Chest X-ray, PA view. Patient: 30 years old, sex F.
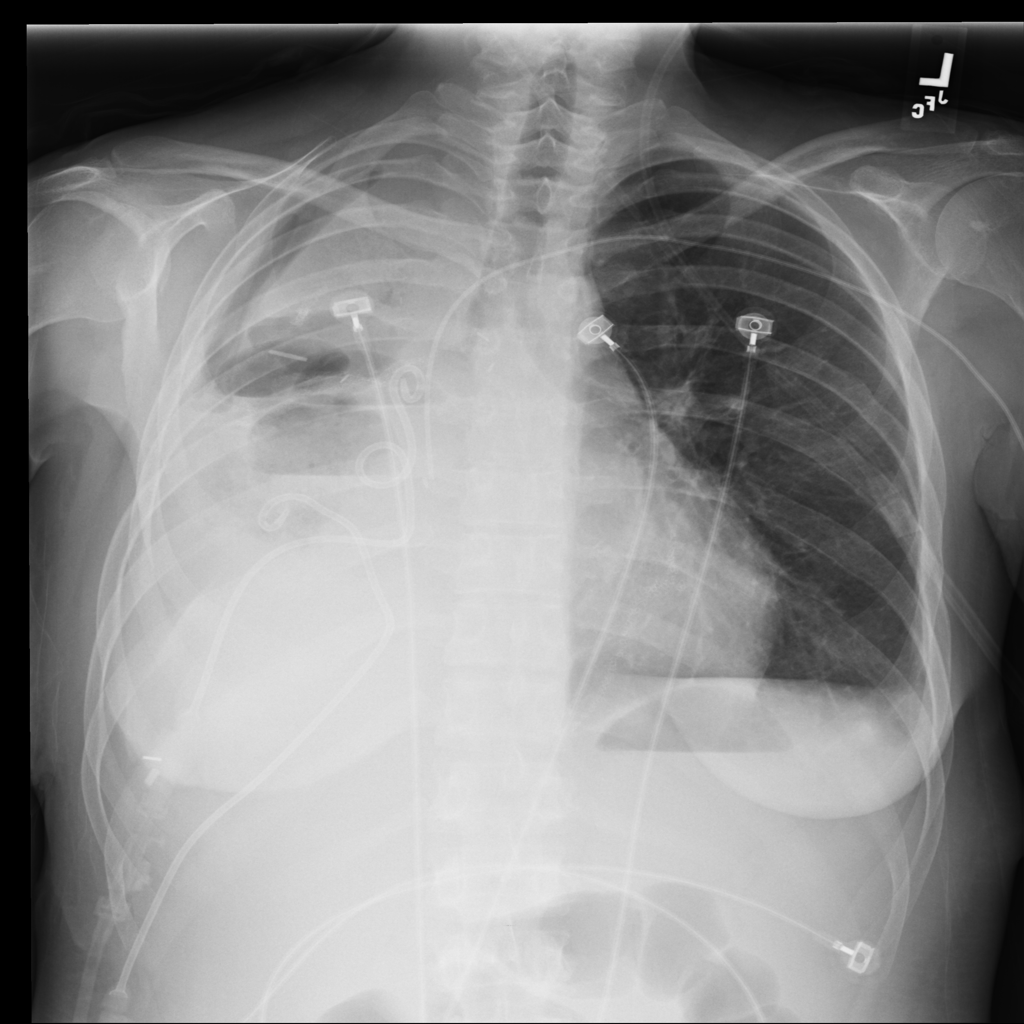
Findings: Effusion